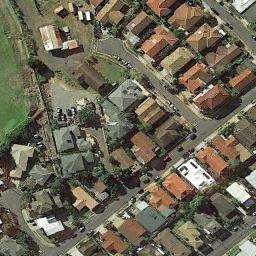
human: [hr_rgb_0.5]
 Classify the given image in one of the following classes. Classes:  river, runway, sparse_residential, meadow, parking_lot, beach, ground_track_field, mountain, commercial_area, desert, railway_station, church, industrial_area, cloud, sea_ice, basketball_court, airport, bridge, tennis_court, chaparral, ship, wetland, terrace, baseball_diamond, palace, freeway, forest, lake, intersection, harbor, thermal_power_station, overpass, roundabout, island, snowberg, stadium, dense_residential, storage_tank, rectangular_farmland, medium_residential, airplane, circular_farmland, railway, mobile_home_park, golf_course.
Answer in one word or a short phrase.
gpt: dense_residential